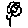
Label: flower